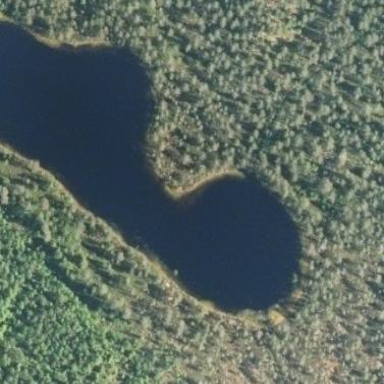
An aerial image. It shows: Beautiful lake surrounded by nature.